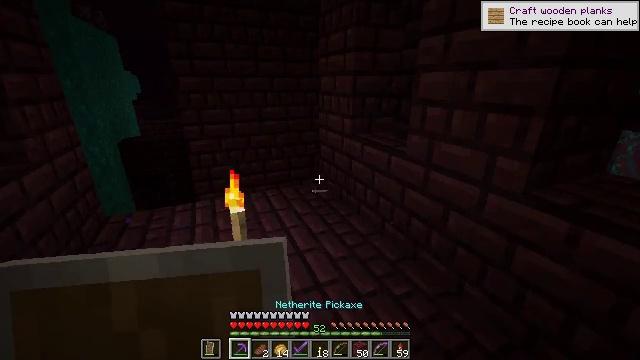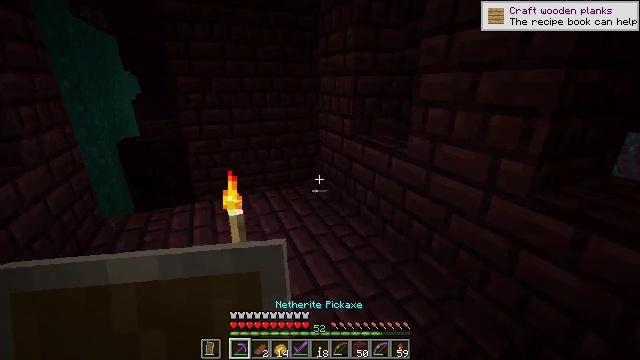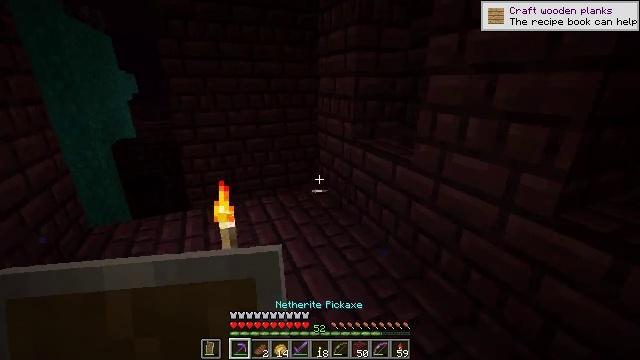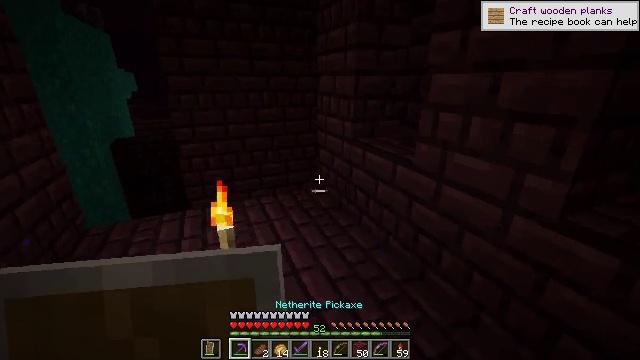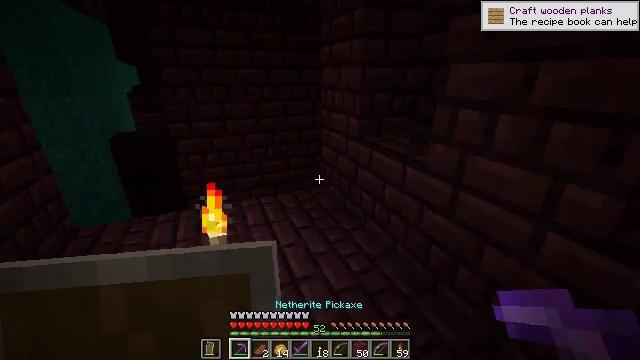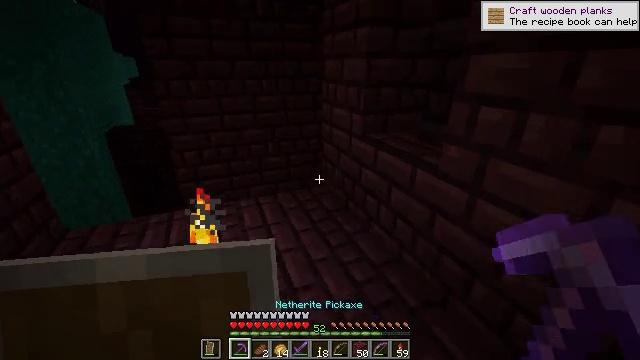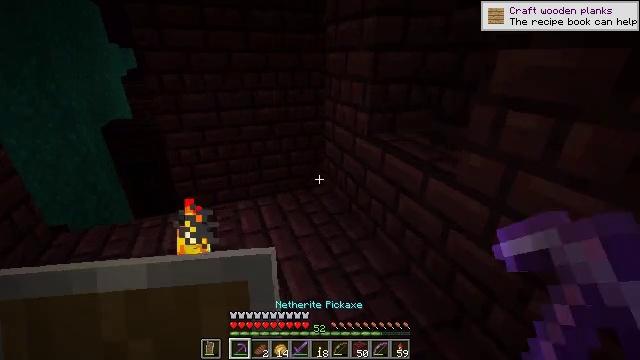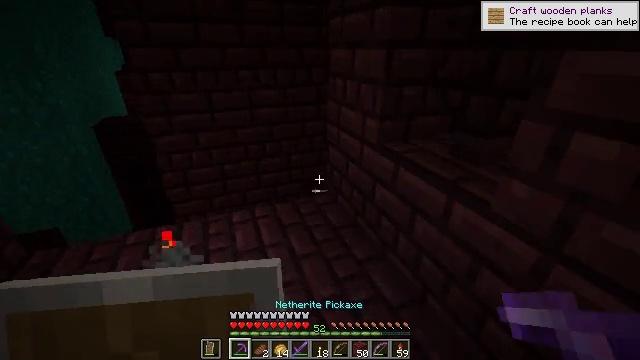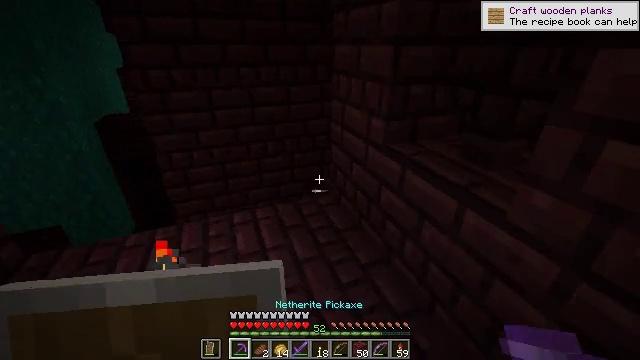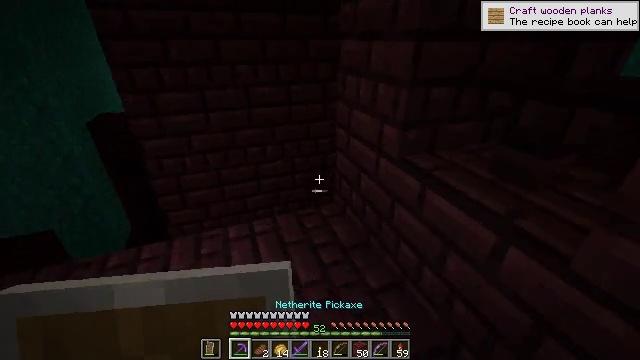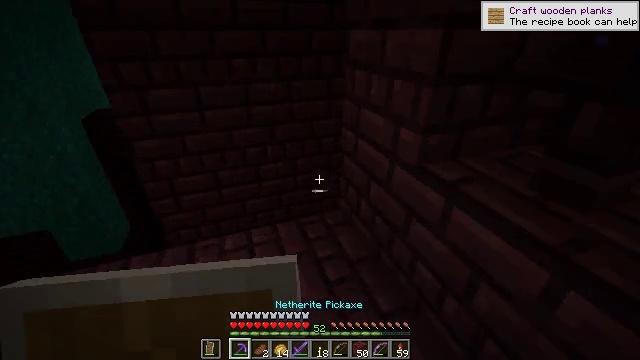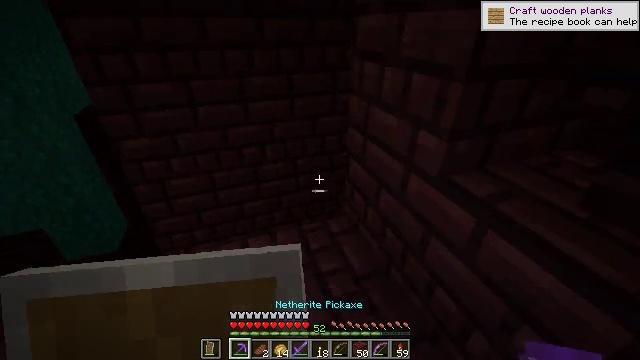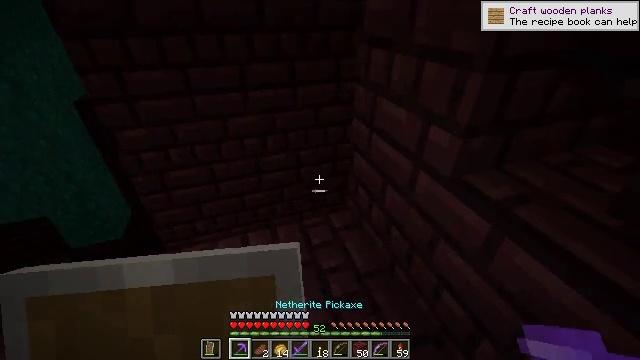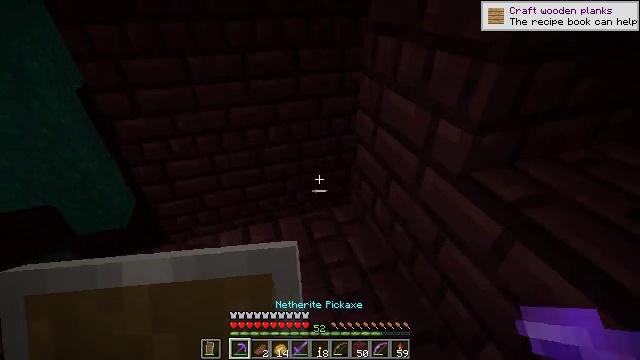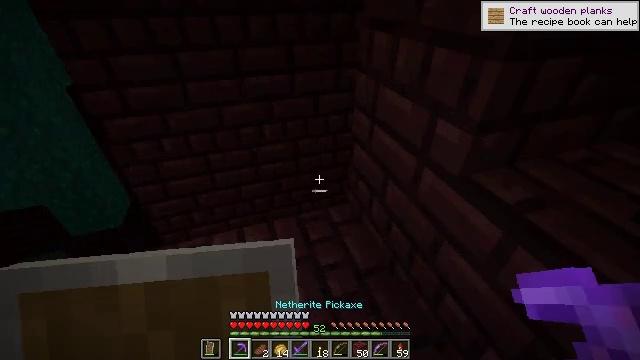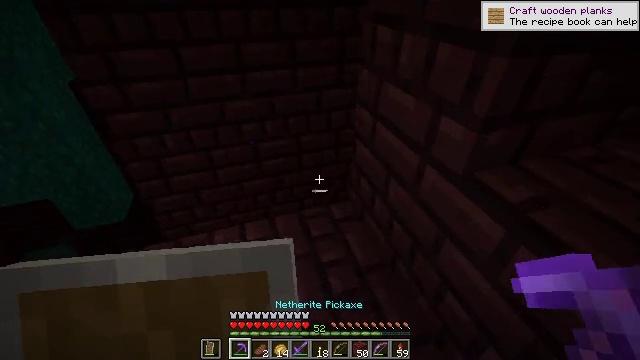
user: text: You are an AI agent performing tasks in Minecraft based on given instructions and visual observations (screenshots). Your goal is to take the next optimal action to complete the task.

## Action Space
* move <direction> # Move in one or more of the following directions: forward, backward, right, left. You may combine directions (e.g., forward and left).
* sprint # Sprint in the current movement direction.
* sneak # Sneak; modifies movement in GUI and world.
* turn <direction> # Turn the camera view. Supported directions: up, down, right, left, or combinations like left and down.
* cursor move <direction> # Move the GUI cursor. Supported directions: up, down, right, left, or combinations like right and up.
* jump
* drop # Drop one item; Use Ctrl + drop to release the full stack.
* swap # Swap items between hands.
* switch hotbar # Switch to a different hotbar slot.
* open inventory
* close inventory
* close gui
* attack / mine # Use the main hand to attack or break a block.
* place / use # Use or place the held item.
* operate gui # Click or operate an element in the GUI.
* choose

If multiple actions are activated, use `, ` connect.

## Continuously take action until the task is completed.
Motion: motion action
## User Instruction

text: Harvest nether bricks from a structure.
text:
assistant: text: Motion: move forward
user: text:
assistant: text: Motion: move forward
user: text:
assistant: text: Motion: move forward
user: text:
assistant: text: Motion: move forward, turn down
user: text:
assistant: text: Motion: move forward, turn down
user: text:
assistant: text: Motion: move forward, turn down
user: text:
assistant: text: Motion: move forward, turn down
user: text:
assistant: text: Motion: move forward
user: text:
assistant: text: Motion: move forward
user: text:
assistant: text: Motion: move forward, turn down
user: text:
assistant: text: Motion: move forward, turn down
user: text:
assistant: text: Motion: turn down
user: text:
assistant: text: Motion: turn left and down
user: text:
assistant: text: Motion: no_op
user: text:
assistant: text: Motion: no_op
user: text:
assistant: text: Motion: turn down
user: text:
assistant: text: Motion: no_op
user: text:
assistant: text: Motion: turn left and up
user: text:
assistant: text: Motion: turn up
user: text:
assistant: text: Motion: turn up
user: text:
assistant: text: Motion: turn up
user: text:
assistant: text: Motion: no_op
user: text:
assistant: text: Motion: attack / mine
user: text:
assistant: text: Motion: attack / mine
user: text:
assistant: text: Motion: attack / mine
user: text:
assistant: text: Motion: attack / mine
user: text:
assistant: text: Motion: attack / mine
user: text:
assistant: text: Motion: turn right and down, attack / mine
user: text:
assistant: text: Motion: turn down, attack / mine
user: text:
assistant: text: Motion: attack / mine